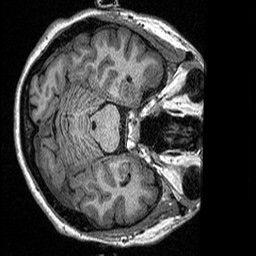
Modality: T1w
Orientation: axial
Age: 52
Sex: female
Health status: healthy
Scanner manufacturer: siemens
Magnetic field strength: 3 T
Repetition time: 2.3 s
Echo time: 0.00298 s